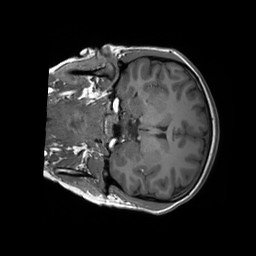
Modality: T1w
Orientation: coronal
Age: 21
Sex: female
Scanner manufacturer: siemens
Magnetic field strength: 3 T
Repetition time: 1.8 s
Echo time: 0.00232 s